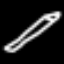
Label: pencil